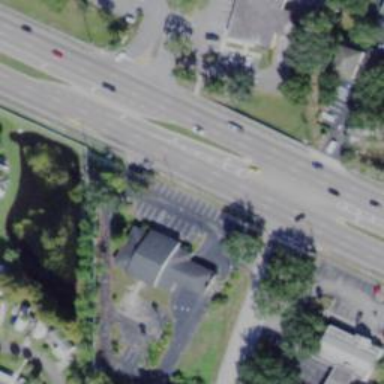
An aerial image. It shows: Asphalt road with primary link designation.